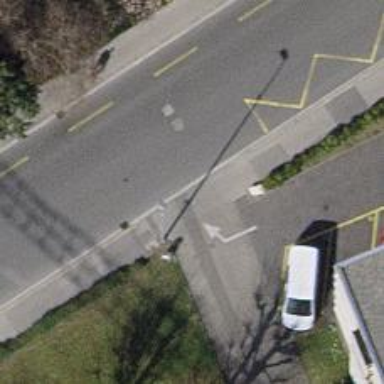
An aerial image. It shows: Service road with sidewalk alongside.